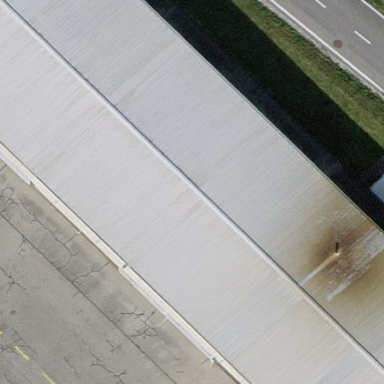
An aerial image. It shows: Hangar building located at airport.